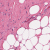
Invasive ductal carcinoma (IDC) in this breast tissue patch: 0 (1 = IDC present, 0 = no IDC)